Question: I have data in the form of a 2D array of intensities that should be plotted in a contour plot. In the end it should look like a topographic map with contour lines like the following image:

The idea is that the typical multitouch gestures (pinch for zooming, dragging for moving around) can be used to navigate the contour plot. The maximum size of the data should be around 4k*4k points, each 4 bytes big.
Is there some plotting library that I can use, or do I have to start from scratch? Is there an easily implemented algorithm for that?
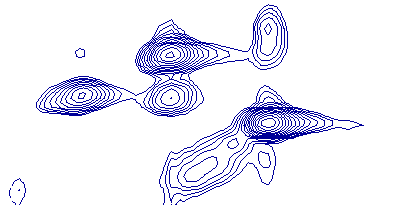
Answer: I don't know of any plotting libraries for Android (or Java for that matter), but I do know a thing or two about plotting in general:
An easy algorithm for creating contours would be <URL>.
If you want to zoom in far you probably want to create from these polygons to smooth them out, an example algorithm (with code that should be easily ported to Java) can be found <URL>.
Note: If you want to fill the contours with a color you should consider using a fragment shader instead of creating polygons. Send the data to the shader as a texture and use the intensity to assign a color to each pixel. For this you should know some OpenGL.